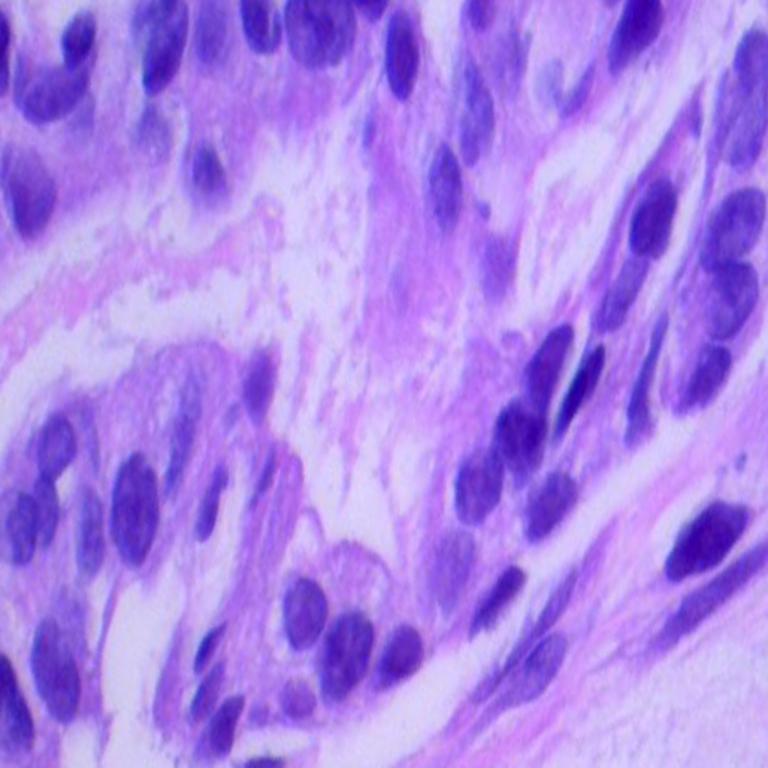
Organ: lung
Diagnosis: adenocarcinomas